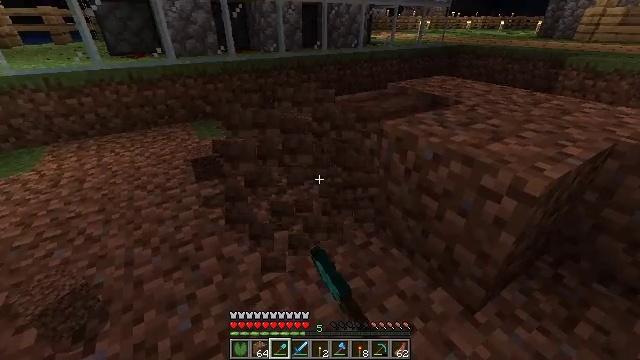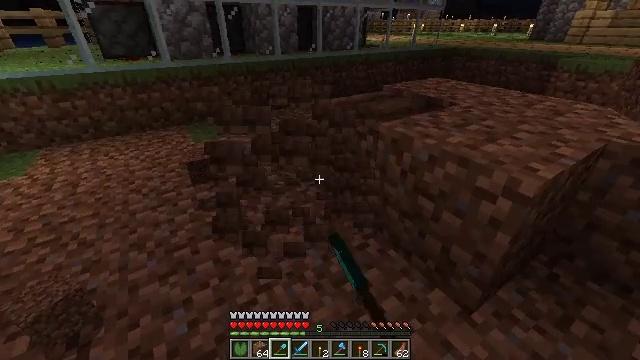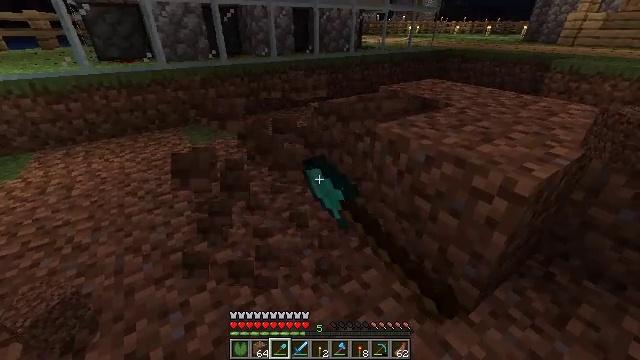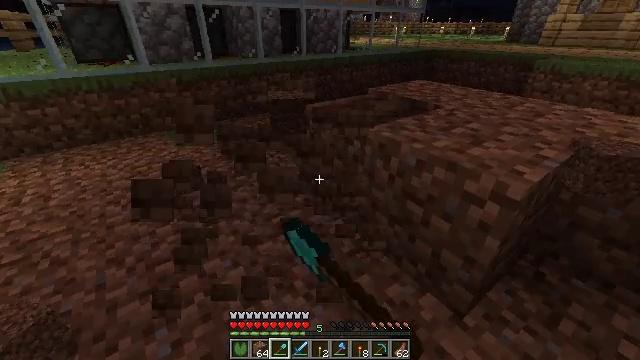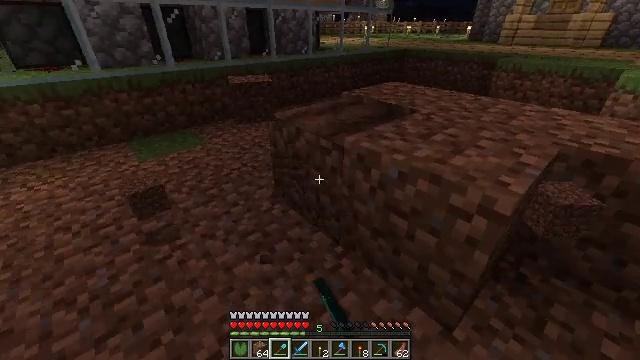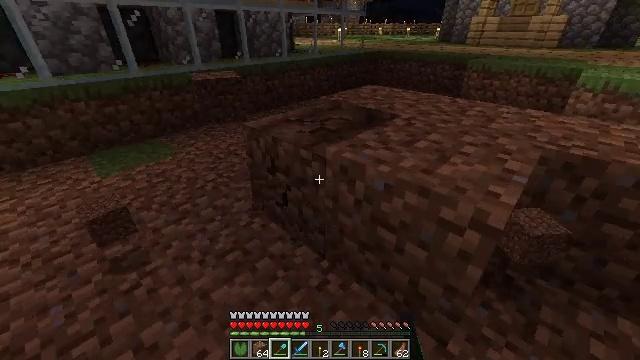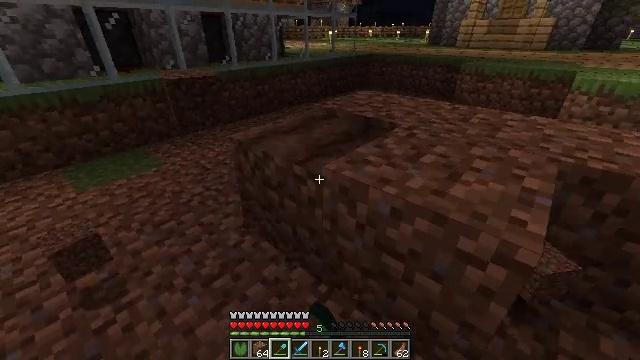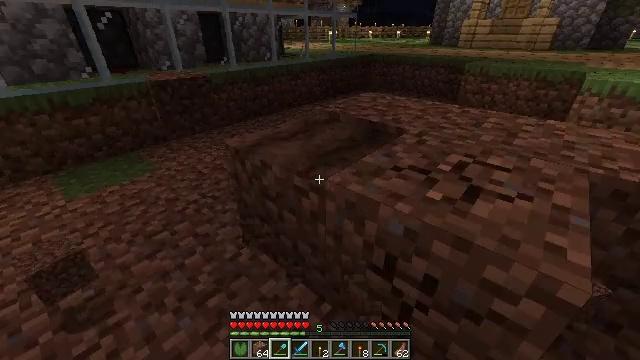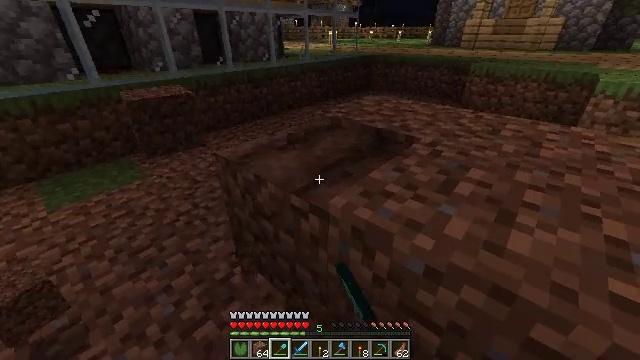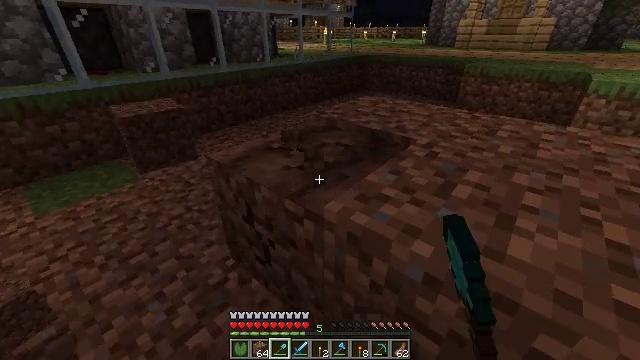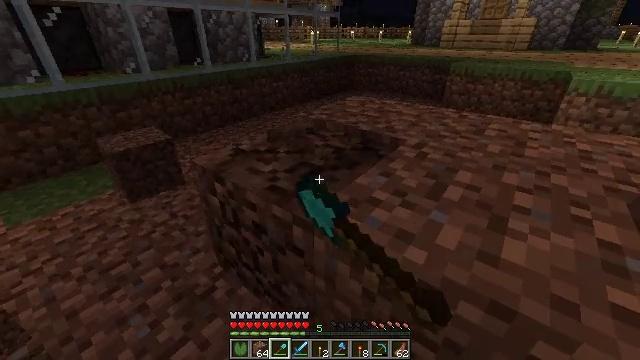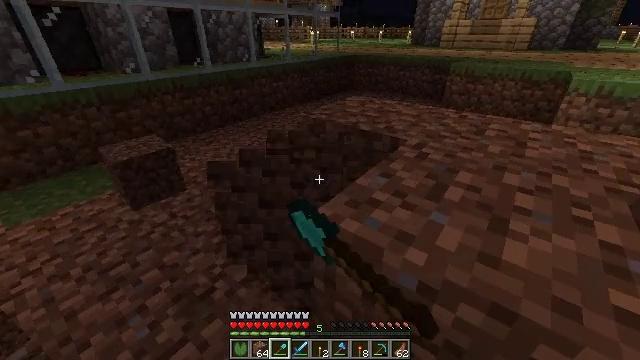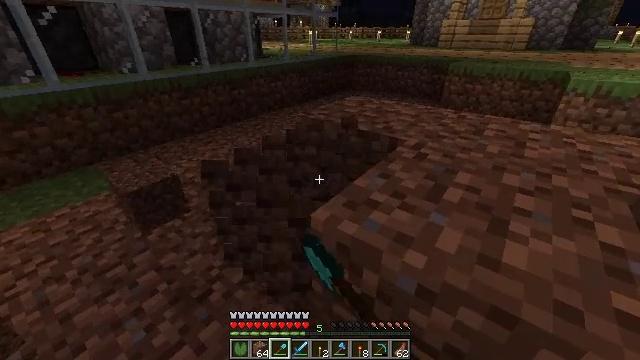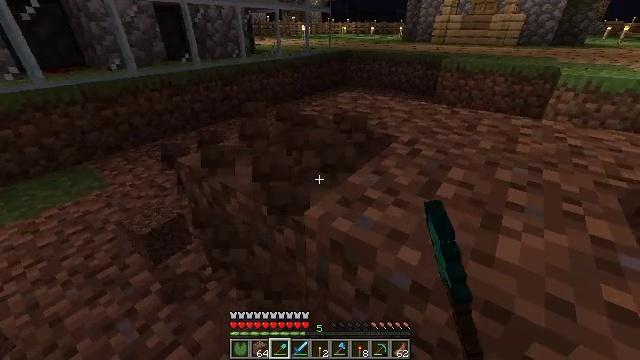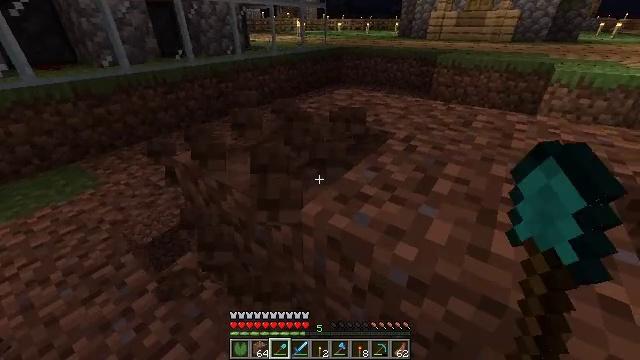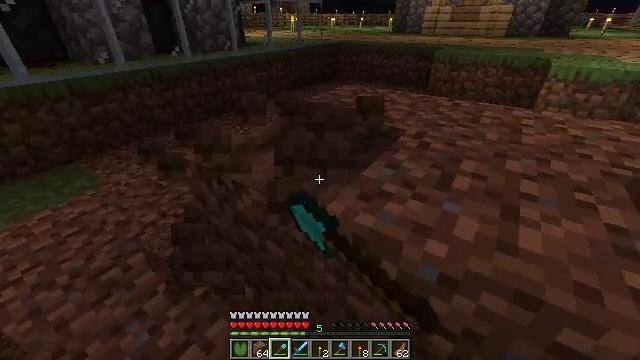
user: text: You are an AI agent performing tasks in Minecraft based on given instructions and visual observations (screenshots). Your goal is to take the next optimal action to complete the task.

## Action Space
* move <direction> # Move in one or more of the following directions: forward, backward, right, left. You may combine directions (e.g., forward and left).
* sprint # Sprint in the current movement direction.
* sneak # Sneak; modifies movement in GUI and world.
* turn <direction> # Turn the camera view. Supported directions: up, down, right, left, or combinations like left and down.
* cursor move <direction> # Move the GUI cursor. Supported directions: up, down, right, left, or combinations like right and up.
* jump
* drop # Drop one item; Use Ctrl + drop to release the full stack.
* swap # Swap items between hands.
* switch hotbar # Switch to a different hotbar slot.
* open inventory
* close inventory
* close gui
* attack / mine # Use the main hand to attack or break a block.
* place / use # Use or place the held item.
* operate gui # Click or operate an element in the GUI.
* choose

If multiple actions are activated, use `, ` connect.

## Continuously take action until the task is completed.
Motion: motion action
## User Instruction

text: Mine the farmland block.
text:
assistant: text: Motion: attack / mine
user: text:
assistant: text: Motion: attack / mine
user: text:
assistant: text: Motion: move forward, turn right, attack / mine
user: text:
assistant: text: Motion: move forward, turn right, attack / mine
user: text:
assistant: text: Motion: move forward, turn right, attack / mine
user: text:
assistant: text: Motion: move forward, turn right, attack / mine
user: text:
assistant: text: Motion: move forward, attack / mine
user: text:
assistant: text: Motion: attack / mine
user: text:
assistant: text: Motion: turn right, attack / mine
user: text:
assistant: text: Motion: turn right, attack / mine
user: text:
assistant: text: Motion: attack / mine
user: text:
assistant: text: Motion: attack / mine
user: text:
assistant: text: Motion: turn right, attack / mine
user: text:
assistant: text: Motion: move left
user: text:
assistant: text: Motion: move forward and move left, turn right
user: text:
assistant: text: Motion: no_op